Question: I am tying to achieve sine wave gradually changing from '8Hz' to '2Hz' over '5' seconds:

This waveform was produced in . I gave it a start frequency of '8Hz', an end frequency of '2Hz' and a duration of '5' seconds. The sine wave gradually changes from one frequency to the other over the given time.
My question is, how can I accurately find the start time of each cycle (highlighted with a red dot), using a FOR loop?
Pseudo code:
'''
time = 5 //Duration
freq1 = 8 //Start frequency
freq2 = 2 //End frequency
cycles = ( (freq1 + freq2) / 2 ) * time //Total number of cycles
for(i = 0; i < cycles; i++) {
/* Formula to find start time of each cycle */
}
'''
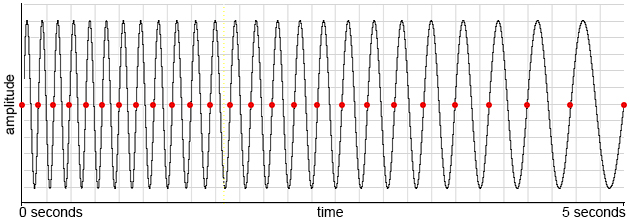
Answer: That is backward thinking for this problem which leads to madness in the program. Not to mention the individual waves will not be a sin wave because the frequency is changing (they will be slightly distorted) which you will not achieve with your generator and also there is very slight chance the ending signal will stop on zero after 5sec. Instead do a continuous sin wave with variable frequency:
1. First compute actual frequency linear interpolation will suffice (unless you need different change) f=f0+(f1-f0)*t/T
where: f0=8 [Hz] start frequency
f1=2 [Hz] stop frequency
T =5 [s] change time
t =<0,T> is actual time in [s]
2. compute the sin wave data for (t=0.0,angle=0.0;t<=T;t+=dt)
{
f=f0+((f1-f0)*t/T); // actual frequency
signal=Amplitude*sin(angle); // your signal put it in a array or output somewhere ...
angle+=6.283185307179586476925286766559*dt*f; // update phase
while (angle>6.283185307179586476925286766559) // cut just to avoid floating rounding problems
angle-=6.283185307179586476925286766559;
}
Where dt [s] is a time step you want to sample your signal with. If you are generating this in Real Time and outputting to real HW you can use a timer or measure the time directly (with performance counters on Windows or by RDTSC or whatever you have at disposal) If you got predefined number of samples n for this then dt=T/double(n-1);
Here sample output (n=image width): If you also need the number of periods then add counter increment inside the angle cut while loop And also there is your zero point too (but if samplerate is too small or you need high precision you need to interpolate the real zero position).